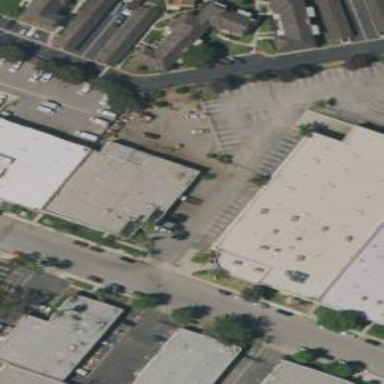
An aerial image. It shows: Warehouse building.